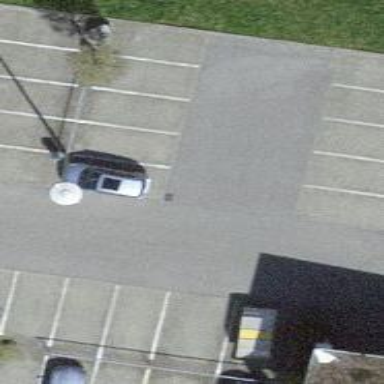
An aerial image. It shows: Road serving as parking aisle.